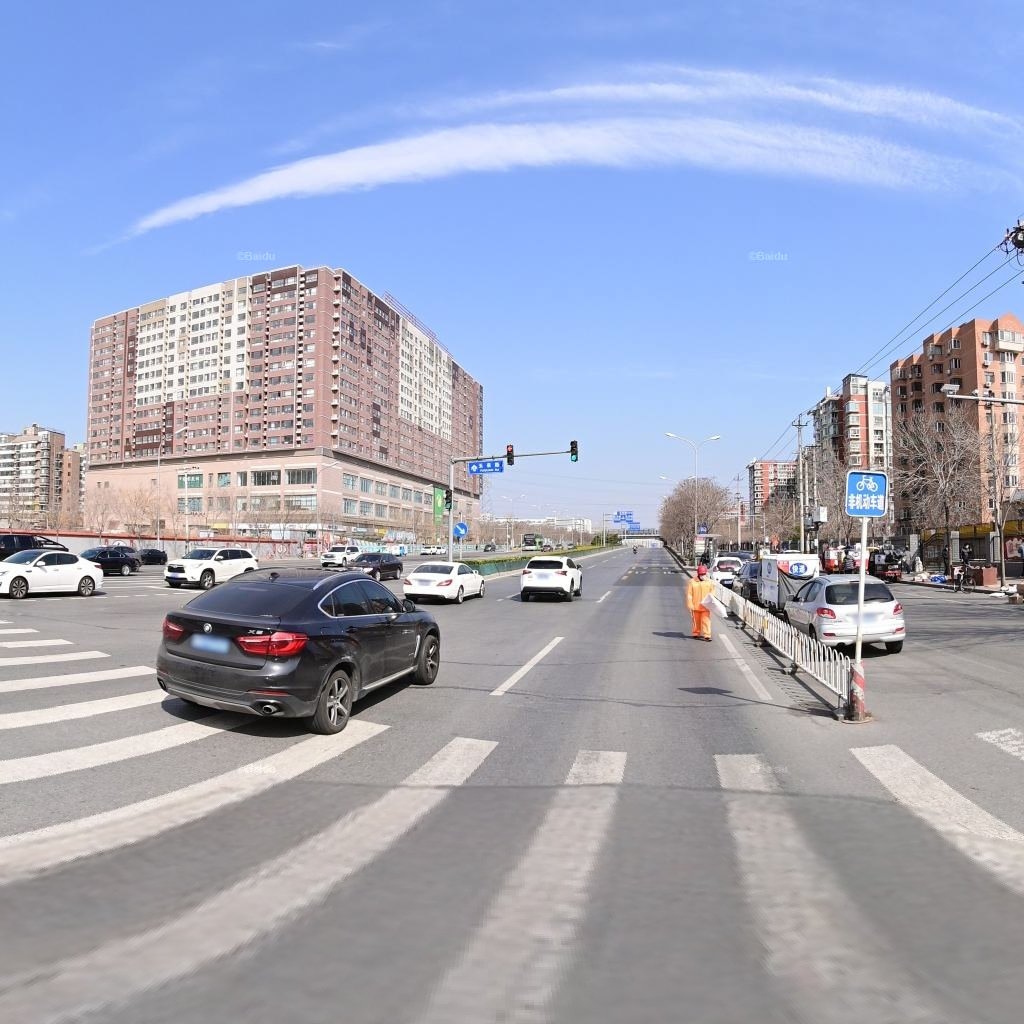
Region: Haidian
Road damage annotations: transverse patch, transverse patch, longitudinal crack